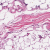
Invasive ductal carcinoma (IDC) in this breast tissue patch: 0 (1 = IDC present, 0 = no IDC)